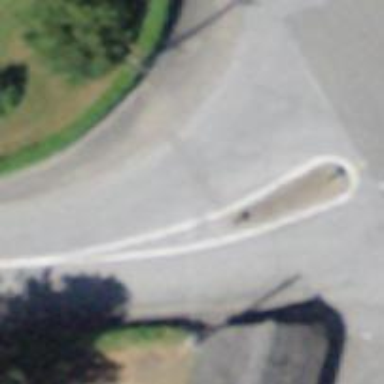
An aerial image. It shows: Smoothly paved residential road.